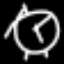
Label: clock